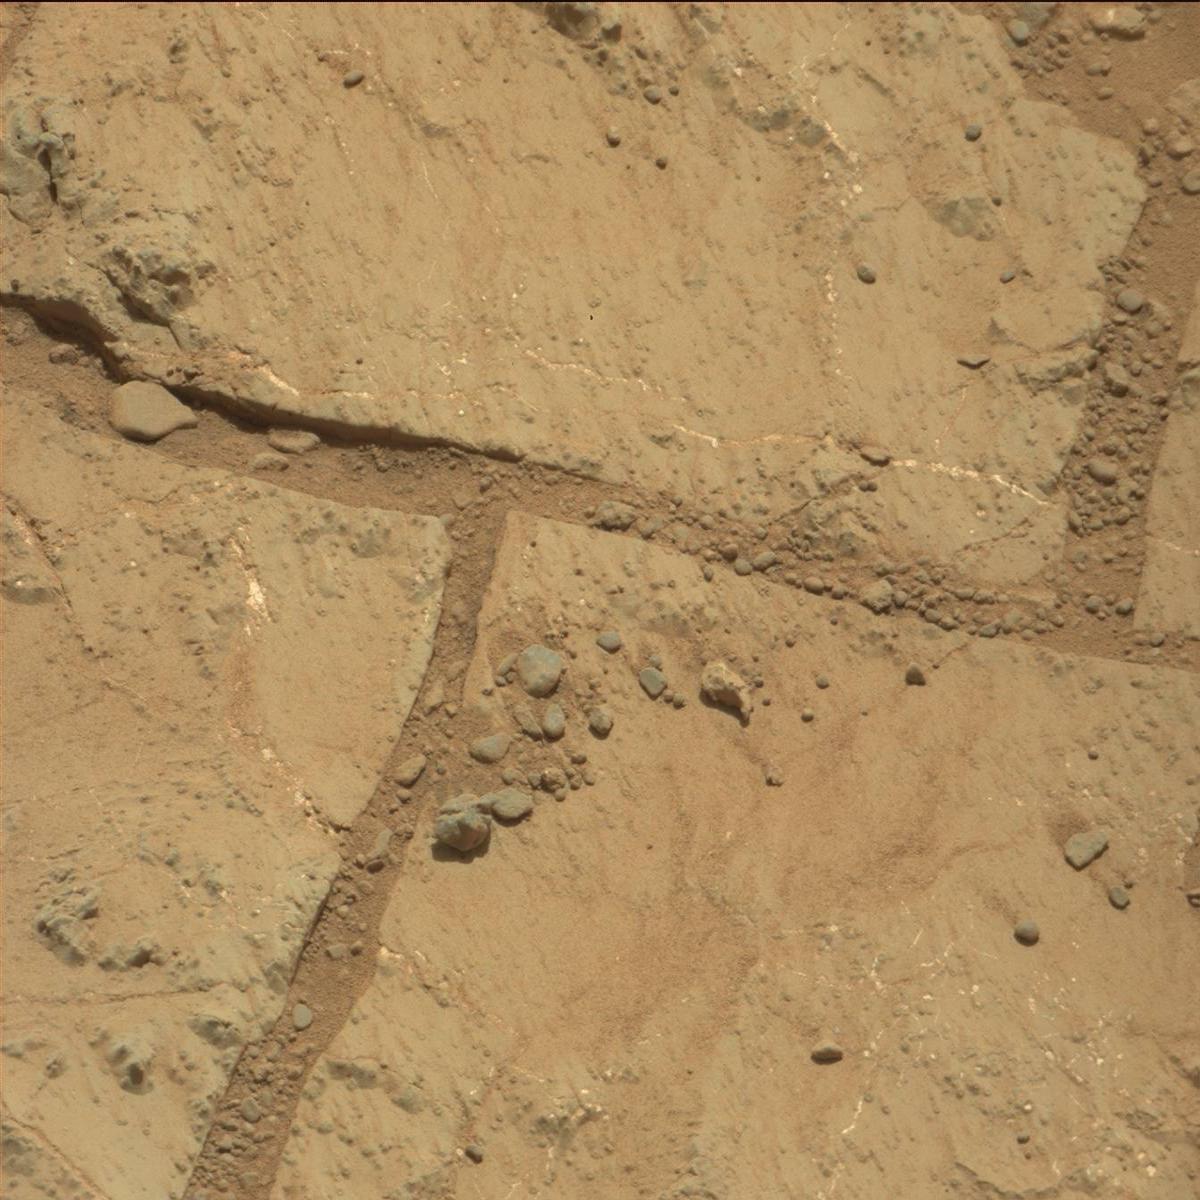
Terrain classes present: Bedrock, Rock, Sand / Soil